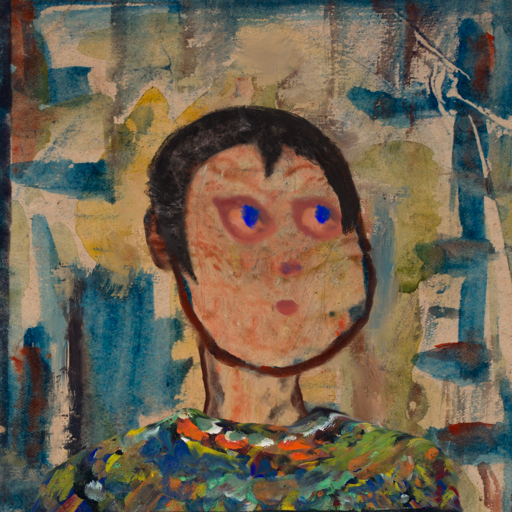
Background: Orphan, Head And Neck Side: Orphan, Face Side: Mother_And_Son_Mother, Bust: An_Impression, Hair Side: Roy_Bahadur, Head Accessory: Blank, Second Necklace: Blank, Necklace: Blank, Baby: Blank